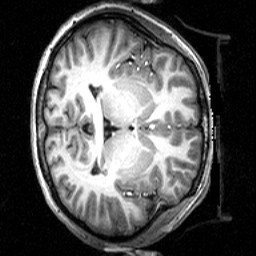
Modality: T1w
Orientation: axial
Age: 22
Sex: female